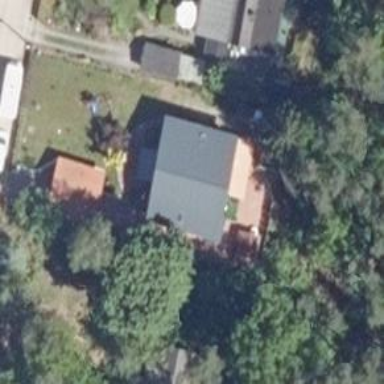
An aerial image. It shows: Simple and straightforward house.